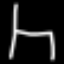
Label: chair